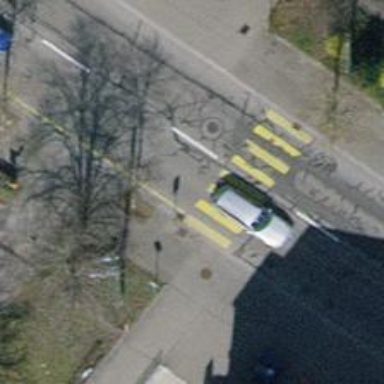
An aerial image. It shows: Marked road crossing.